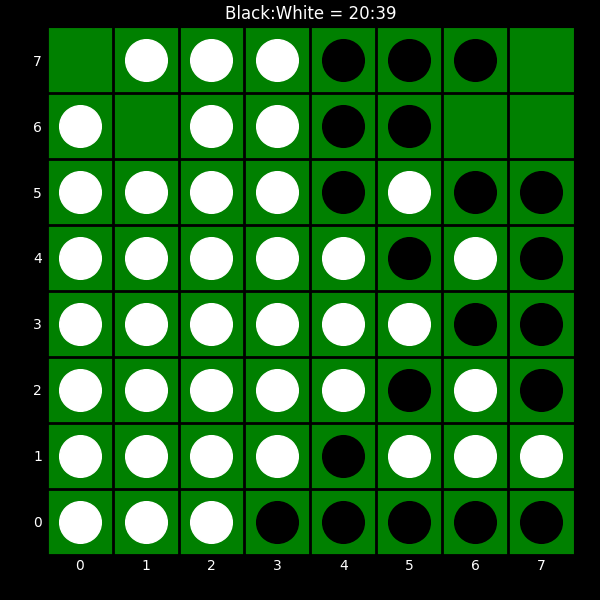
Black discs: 20
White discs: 39